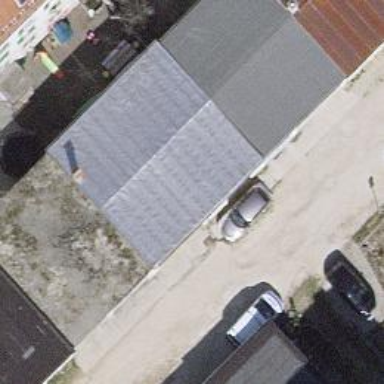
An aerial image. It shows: Group of garages.